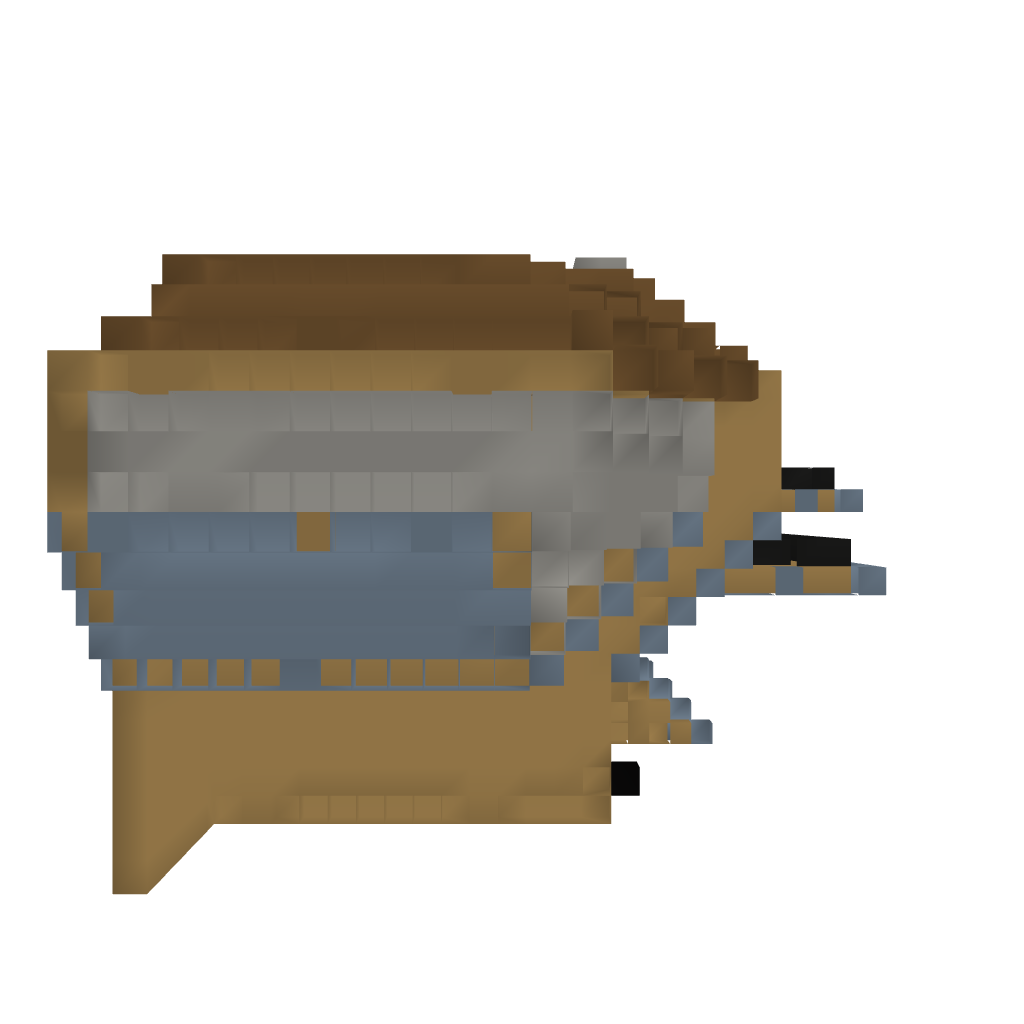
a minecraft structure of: Survival Wooden House